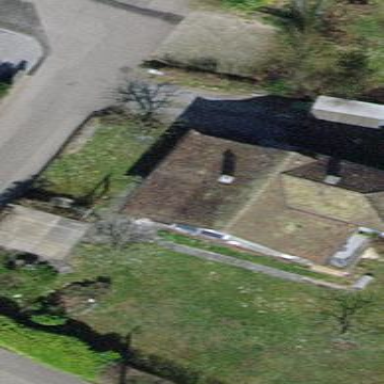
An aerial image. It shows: Building with gabled roof oriented across.